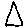
Label: triangle